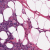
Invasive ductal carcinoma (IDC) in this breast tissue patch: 0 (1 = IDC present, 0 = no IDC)